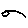
Label: bird